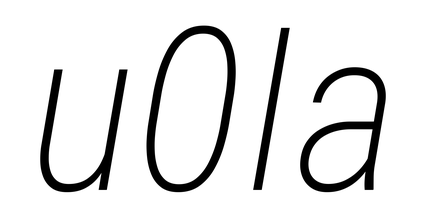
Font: Roboto-Italic_Condensed_ExtraLight_Italic